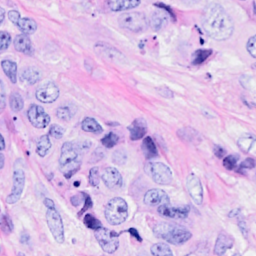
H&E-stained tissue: Breast